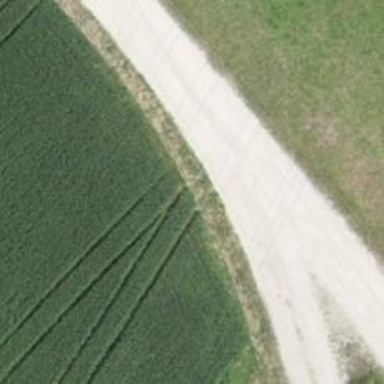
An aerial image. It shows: Compacted track with grade2 surface.